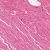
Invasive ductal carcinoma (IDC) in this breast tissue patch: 0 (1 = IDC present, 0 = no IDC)